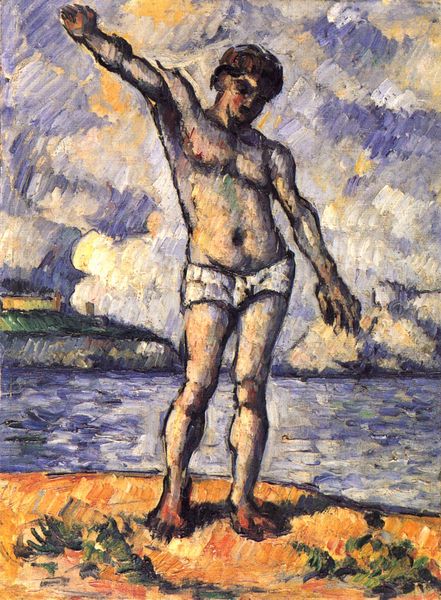
Titel: Badender mit ausgestreckten Armen
Künstler: Paul Cézanne
Standort: Zürich.
Institution: (Privatbesitz)
Schlagwörter: akt, berg, blau, dunkel, felsen, fuß, gemälde, hand, haut, held, himmel, kopf, körper, lendenschurz, mann, meer, nackt, schatten, schurz, wasser, weiß, wolken, baden, cezanne, fluss, gelb, grün, impressionismus, landschaft, ocker, sand, see, stadt, ufer, blume, braun, brust, finger, frisur, geste, grau, haar, hell, licht, mund, nase, ohr, orange, schwarz, blick, gebäude, gras, haus, rasen, rot, wolke, beige, expressionismus, hose, wand, arm, arme, augen, gesicht, stehen, stein, steine, blicken, hals, hände, portrait, porträt, öl, bach, gräser, häuser, hügel, kalt, natur, spiegelung, gewässer, kirche, pastos, qualm, sonne, boden, auge, figur, haare, pose, stehend, stoff, stoffe, klassizismus, pflanze, kinn, ohren, schulter, schultern, voyeur, beine, bewegt, bewölkt, bein, füße, küste, sommer, strand, welle, wellen, modell, haltung, warm, berge, farben, fels, modern, sonnenlicht, dorf, dunst, farbe, lila, nebel, tag, linien, van gogh, ausdruck, hafen, ölgemälde, pier, duktus, muskeln, sport, maler, stimmung, nabel, bauch, junge, stofflichkeit, wange, bauchnabel, brustwarze, ellenbogen, knie, model, striche, betrachter, impression, ozean, bad, posen, barfuss, antike, knabe, burg, expressionistisch, bub, linie, urlaub, kontur, kniee, strich, grasbüschel, flora, bildniss, jüngling, ausgestreckt, jesus, unterarm, badehose, badender, unterhose, achsel, griechisch, heben, erhoben, romanik, back, fauna, kühl, athlet, sportler, gestreckt, strecken, gruß, siegerpose, lenden, expression, bube, am wasser, slip, schwimmer, froschperspektive, steilufer, turnen, streckung, pranke, flugzeug, windel, gehobener arm, strichs, schimmen, feinripp, hüftschurz, nebelwand, schiesser, impressionismuss, weißt hose, chrsitlich, rekligiös